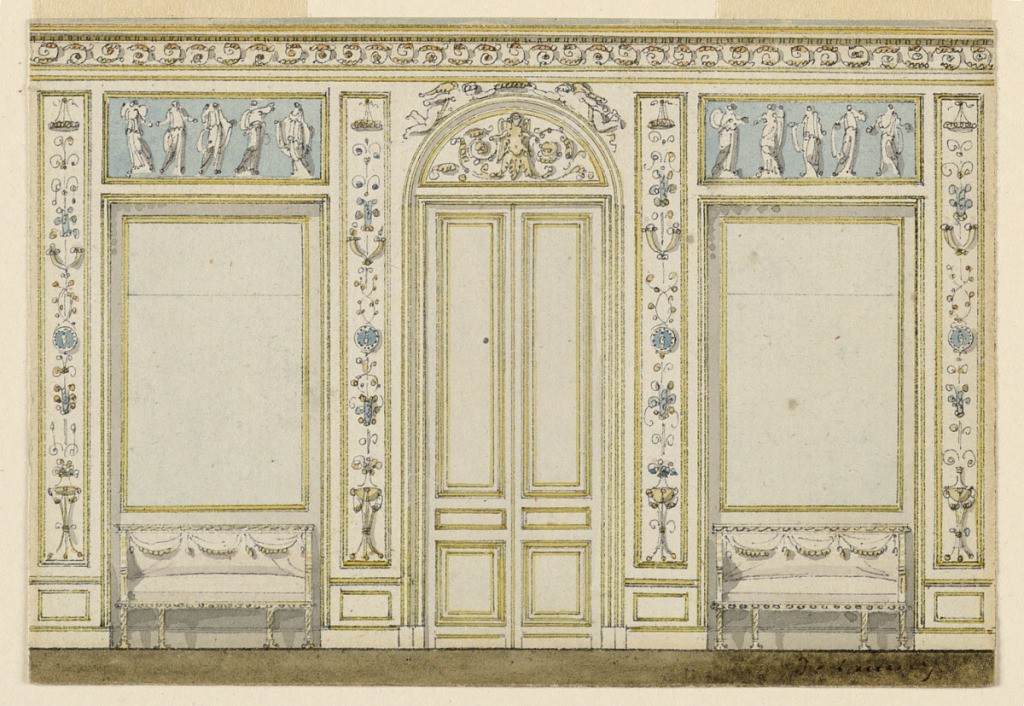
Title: Design for a Salon
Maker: François-Jacques Delannoy, French, 1755 - 1835
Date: ca. 1785
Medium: Pen and ink, brush and watercolor, graphite on paper
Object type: Drawing
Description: Arched door frame with a folding door and tympanum as an over door. The lateral wall panel shows sofas under mirrors.